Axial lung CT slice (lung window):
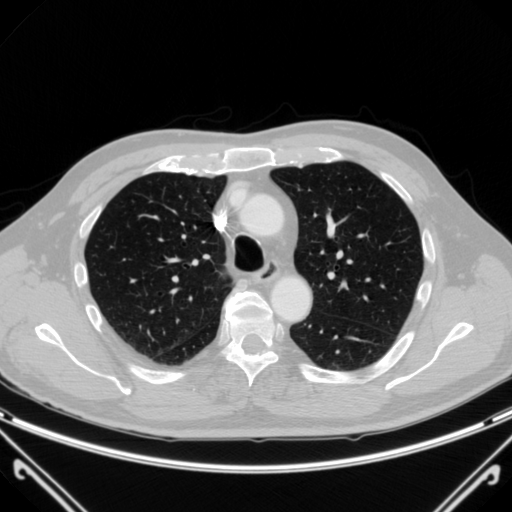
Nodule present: no